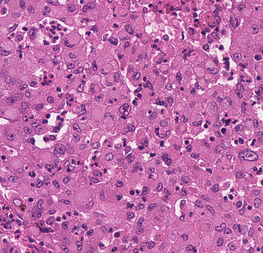
Tumor epithelial tissue: yes
Tumor-associated stroma tissue: no
Normal tissue: no